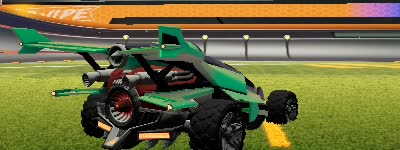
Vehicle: aftershock